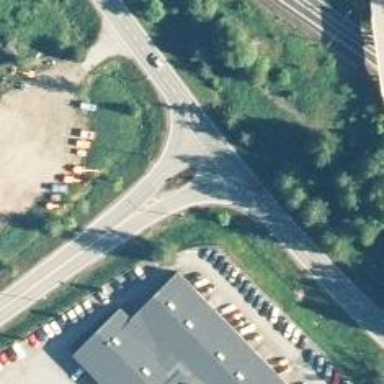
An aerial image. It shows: Primary link road with asphalt surface.